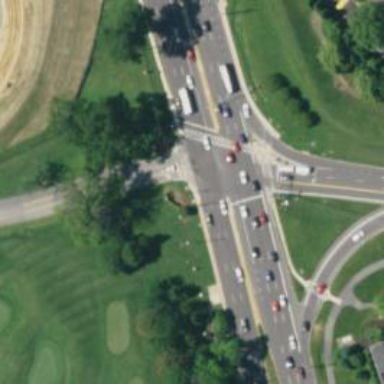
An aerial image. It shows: Marked crossing on the road.